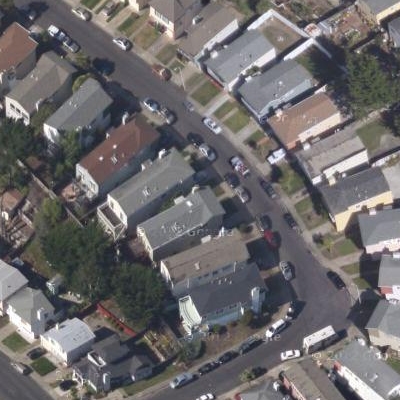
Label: Resident